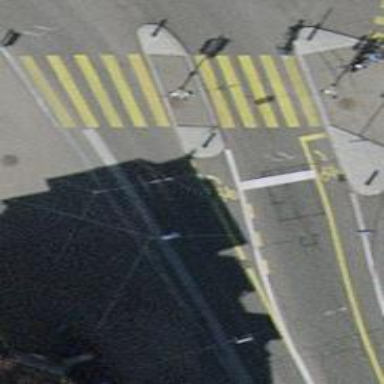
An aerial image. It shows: Tertiary road with asphalt surface and trolley wires.